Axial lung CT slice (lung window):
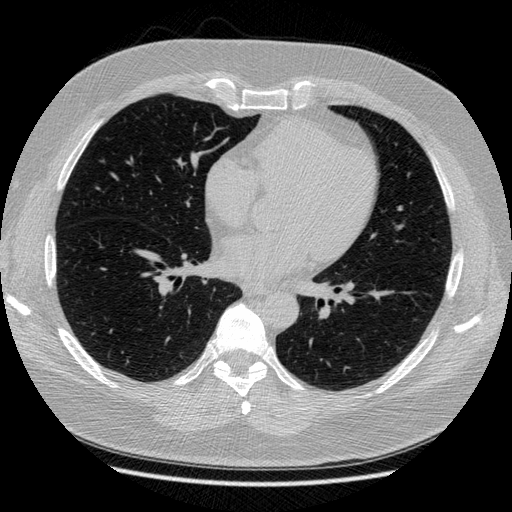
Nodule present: no